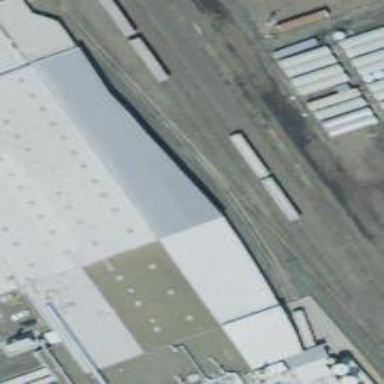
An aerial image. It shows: Railway siding for service.